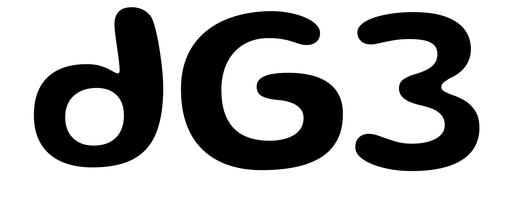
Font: Gluten_Medium